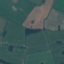
Land use / land cover: Pasture